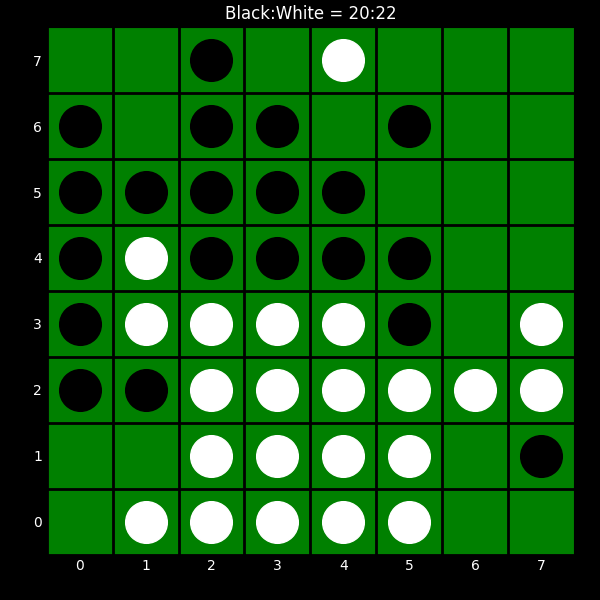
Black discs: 20
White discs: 22